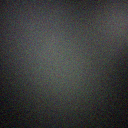
Screen state: off